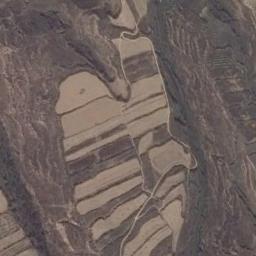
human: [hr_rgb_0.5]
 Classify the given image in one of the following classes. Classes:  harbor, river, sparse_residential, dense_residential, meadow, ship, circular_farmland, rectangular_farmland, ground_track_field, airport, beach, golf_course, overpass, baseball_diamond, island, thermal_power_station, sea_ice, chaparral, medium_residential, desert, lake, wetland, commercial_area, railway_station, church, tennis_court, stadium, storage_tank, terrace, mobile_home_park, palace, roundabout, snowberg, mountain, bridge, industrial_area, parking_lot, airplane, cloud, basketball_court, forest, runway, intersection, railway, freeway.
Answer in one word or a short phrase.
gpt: terrace